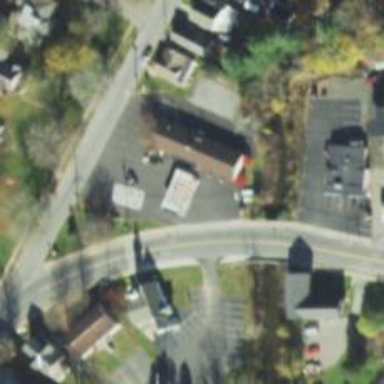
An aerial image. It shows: Convenience shop.